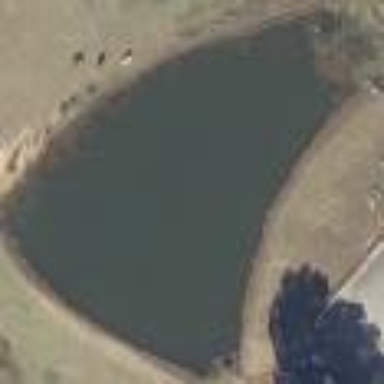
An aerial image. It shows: Serene pond surrounded by nature.